Question: I was wondering, are '&&', 'and', '||', 'or' base core unchangeable functionalities (like in other languages e.g.: php) or are they object methods like '&' '<=>' but defined some magical way
'''
[] & [10]
# => []
[].&([10])
# => []
"aaa".& 10
# NoMethodError: undefined method '&' for "aaa":String
'''
note it say undefined
...of course you can do.
'''
true.& false
# => false
'''
...but you cannot do:
'''
true.&& false
# SyntaxError:
'''
so If it's possibility to do
'''
class String
# monkey patch. If you googled this don't use this in real world, use ruby mixins insted
def &(right_side)
# do something meaningfull
right_side
end
end
"aaa".& 10
# => 10 # ta-da!
'''
is there (with some magic) possible to do:
'''
class String
# monkey patch. If you googled this don't use this in real world, use ruby mixins insted
def &&(right side)
# do something meaningfull
right side
end
end
# => SyntaxError: (irb):13: syntax error, unexpected keyword_end
'''
thx

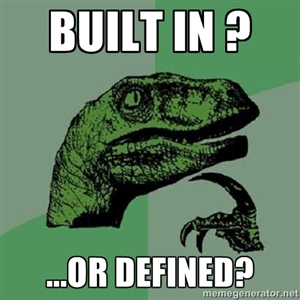
Answer: These are the operators that cannot be (re)defined:
- - - - - - - - -
The others, like (incomplete list) !, ~, +, -, **, *, /, %, >>, ==, != are implemented as methods and can be redefined.